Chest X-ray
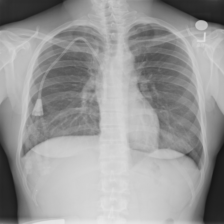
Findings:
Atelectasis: negative
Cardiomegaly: negative
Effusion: negative
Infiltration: negative
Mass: negative
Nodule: negative
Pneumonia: negative
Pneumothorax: negative
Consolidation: negative
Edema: negative
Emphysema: negative
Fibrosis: negative
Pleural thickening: negative
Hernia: negative